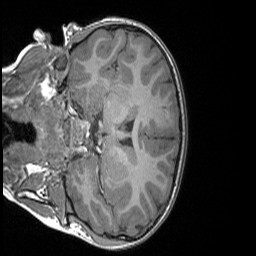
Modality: T1w
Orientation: coronal
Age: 7
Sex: male
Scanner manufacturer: siemens
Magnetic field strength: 3 T
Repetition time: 1.65 s
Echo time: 0.00203 s